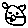
Label: cat